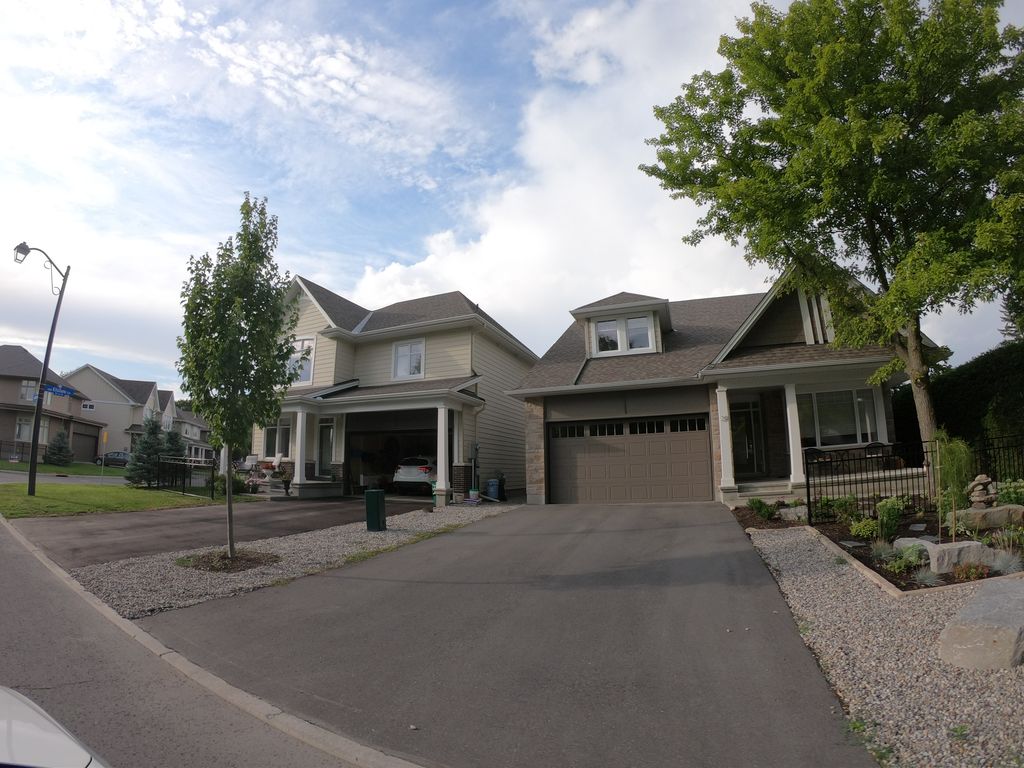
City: ottawa-gatineau